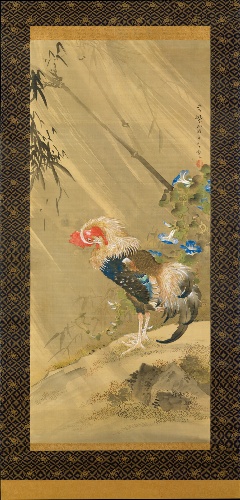
Title: 宋紫山筆　嵐に鶏図|Rooster in a Storm
Artist: Sō Shizan
Artist bio: Japanese, 1733–1805
Date: 1783
Object type: Hanging scroll
Classification: Paintings
Medium: Hanging scroll; ink, color, and gold on silk
Culture: Japan
Period: Edo period (1615–1868)
Dimensions: Image: 38 5/8 × 17 1/4 in. (98.1 × 43.8 cm)
Overall with mounting: 73 1/2 × 23 1/8 in. (186.7 × 58.7 cm)
Overall with knobs: 73 1/2 × 25 1/4 in. (186.7 × 64.1 cm)
Department: Asian Art
Credit line: Friends of Asian Art, Purchase, The Dillon Fund Gift, in honor of Wen C. Fong,  2000
Accession year: 2000
Repository: Metropolitan Museum of Art, New York, NY
Tags: Rain|Roosters